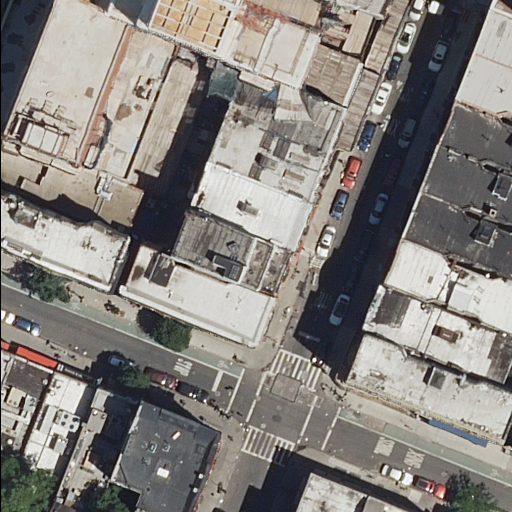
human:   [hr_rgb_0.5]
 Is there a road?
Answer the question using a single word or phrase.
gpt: yes

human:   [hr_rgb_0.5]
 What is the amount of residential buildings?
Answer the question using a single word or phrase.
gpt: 21

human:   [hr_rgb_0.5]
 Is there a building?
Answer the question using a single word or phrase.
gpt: yes

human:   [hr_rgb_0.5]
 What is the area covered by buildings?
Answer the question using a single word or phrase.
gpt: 5130m2

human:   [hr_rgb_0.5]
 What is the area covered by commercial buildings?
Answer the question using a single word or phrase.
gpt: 0m2

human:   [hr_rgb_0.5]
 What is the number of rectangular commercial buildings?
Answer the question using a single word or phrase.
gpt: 0

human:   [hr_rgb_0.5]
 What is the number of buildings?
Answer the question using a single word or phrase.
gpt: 22

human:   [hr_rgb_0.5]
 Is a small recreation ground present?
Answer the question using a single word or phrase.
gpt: no

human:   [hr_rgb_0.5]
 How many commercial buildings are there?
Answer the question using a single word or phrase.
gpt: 0

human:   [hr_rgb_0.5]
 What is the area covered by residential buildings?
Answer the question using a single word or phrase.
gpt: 4328m2

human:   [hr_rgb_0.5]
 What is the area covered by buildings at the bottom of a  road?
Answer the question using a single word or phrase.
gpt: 1315m2

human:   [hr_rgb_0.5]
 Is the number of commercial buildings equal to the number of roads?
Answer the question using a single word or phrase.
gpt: no

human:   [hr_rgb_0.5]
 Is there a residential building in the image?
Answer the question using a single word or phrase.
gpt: yes

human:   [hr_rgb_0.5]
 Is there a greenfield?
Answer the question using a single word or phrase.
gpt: no

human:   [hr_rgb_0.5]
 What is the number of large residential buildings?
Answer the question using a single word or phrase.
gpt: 0

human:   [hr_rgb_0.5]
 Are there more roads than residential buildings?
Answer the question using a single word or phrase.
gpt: no

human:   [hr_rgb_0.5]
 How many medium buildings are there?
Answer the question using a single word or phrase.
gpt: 17

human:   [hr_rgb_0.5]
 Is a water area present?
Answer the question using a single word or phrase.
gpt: no

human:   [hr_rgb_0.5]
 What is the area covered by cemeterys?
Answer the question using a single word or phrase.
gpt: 0m2

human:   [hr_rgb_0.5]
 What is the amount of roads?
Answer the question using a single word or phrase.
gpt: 2

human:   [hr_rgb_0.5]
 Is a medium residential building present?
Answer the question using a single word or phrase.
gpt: yes

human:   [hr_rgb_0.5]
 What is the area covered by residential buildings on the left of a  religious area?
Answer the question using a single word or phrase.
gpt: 0m2

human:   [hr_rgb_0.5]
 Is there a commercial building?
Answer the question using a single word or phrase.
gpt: no

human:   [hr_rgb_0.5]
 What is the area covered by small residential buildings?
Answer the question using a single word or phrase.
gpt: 227m2

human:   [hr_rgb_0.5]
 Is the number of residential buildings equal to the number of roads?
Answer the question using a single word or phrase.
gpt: no

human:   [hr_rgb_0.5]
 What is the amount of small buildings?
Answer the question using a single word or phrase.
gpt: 4

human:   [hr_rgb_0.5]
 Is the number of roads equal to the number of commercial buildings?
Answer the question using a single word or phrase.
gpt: no

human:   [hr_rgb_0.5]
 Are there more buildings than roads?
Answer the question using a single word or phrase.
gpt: yes

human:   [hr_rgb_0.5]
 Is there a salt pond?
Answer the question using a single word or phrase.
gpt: no

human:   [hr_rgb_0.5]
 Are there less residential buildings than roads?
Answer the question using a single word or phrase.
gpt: no

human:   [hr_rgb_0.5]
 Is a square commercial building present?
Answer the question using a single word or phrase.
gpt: no

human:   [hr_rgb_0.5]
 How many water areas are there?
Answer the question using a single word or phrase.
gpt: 0

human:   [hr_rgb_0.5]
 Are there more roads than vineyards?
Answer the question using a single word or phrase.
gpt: yes

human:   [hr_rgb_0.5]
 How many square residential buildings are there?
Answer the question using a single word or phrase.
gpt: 0

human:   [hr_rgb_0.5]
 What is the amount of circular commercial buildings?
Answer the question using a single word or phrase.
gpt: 0

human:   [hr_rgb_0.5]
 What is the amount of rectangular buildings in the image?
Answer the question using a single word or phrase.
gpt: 11

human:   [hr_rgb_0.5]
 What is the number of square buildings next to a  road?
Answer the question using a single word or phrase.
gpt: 0

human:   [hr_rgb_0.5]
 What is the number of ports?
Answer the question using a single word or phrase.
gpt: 0

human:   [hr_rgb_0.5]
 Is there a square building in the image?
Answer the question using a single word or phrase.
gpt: no

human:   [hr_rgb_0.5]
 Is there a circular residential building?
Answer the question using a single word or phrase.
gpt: no

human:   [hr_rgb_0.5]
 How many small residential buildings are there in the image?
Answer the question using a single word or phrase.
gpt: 4

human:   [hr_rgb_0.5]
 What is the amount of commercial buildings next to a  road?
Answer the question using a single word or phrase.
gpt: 0

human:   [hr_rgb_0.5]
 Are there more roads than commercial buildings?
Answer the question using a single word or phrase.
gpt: yes

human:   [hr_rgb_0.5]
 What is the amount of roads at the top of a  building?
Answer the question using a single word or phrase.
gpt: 2

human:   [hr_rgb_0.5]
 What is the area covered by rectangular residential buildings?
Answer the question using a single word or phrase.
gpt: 1748m2

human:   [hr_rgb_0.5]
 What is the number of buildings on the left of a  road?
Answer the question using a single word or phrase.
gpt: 11

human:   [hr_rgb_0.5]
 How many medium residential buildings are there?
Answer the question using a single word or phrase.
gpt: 17

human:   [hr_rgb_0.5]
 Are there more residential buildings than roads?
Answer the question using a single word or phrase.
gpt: yes

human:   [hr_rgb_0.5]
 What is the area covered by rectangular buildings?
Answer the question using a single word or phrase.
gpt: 1748m2

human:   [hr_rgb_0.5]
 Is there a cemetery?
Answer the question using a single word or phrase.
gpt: no

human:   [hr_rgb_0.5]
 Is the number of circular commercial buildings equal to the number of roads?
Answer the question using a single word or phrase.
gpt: no

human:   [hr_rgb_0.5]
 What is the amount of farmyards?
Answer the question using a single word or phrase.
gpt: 0

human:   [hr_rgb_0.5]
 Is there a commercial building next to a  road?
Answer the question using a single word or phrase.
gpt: no

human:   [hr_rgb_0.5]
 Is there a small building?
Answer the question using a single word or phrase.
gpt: yes

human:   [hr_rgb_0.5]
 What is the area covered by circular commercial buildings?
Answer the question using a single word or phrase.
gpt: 0m2

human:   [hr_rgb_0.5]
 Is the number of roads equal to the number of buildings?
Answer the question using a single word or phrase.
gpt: no

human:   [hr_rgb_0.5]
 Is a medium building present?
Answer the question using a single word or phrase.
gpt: yes

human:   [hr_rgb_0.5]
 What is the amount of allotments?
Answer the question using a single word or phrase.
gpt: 0

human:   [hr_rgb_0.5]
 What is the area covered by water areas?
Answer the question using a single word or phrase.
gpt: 0m2

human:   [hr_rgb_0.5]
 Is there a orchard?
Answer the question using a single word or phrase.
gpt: no

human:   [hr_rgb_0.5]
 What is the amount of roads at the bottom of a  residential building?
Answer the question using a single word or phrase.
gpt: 2

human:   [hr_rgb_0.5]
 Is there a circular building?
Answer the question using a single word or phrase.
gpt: no

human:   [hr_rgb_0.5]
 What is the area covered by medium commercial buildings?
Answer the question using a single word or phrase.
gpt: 0m2

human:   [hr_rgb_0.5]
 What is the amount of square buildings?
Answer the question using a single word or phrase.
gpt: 0